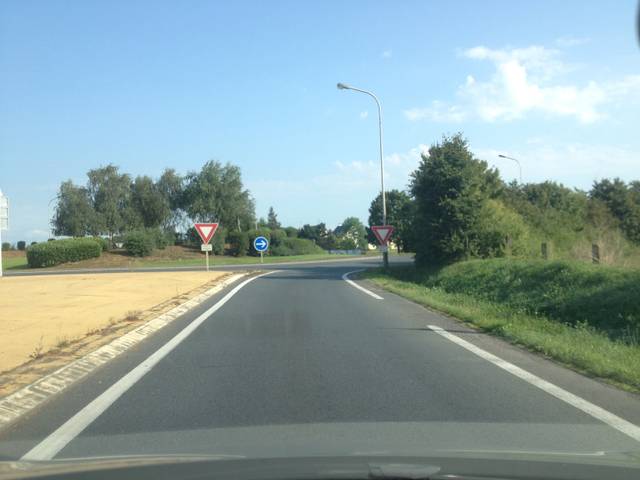
Region: France
Coordinates: 49.13, -0.2183